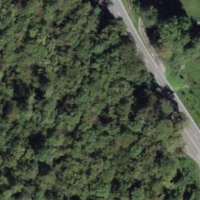
EUNIS habitat code: 41
Species observed at this site:
Pisaura mirabilis